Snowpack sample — Loveland Pass, Silver Plume, Colorado, USA (1/12/25, 11:40 AM MST)
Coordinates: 39.66, -105.88
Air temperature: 7 °F
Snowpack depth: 140 cm
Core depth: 10 cm
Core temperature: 41 °F
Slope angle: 11°, slope face: 30°
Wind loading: high
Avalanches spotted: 2
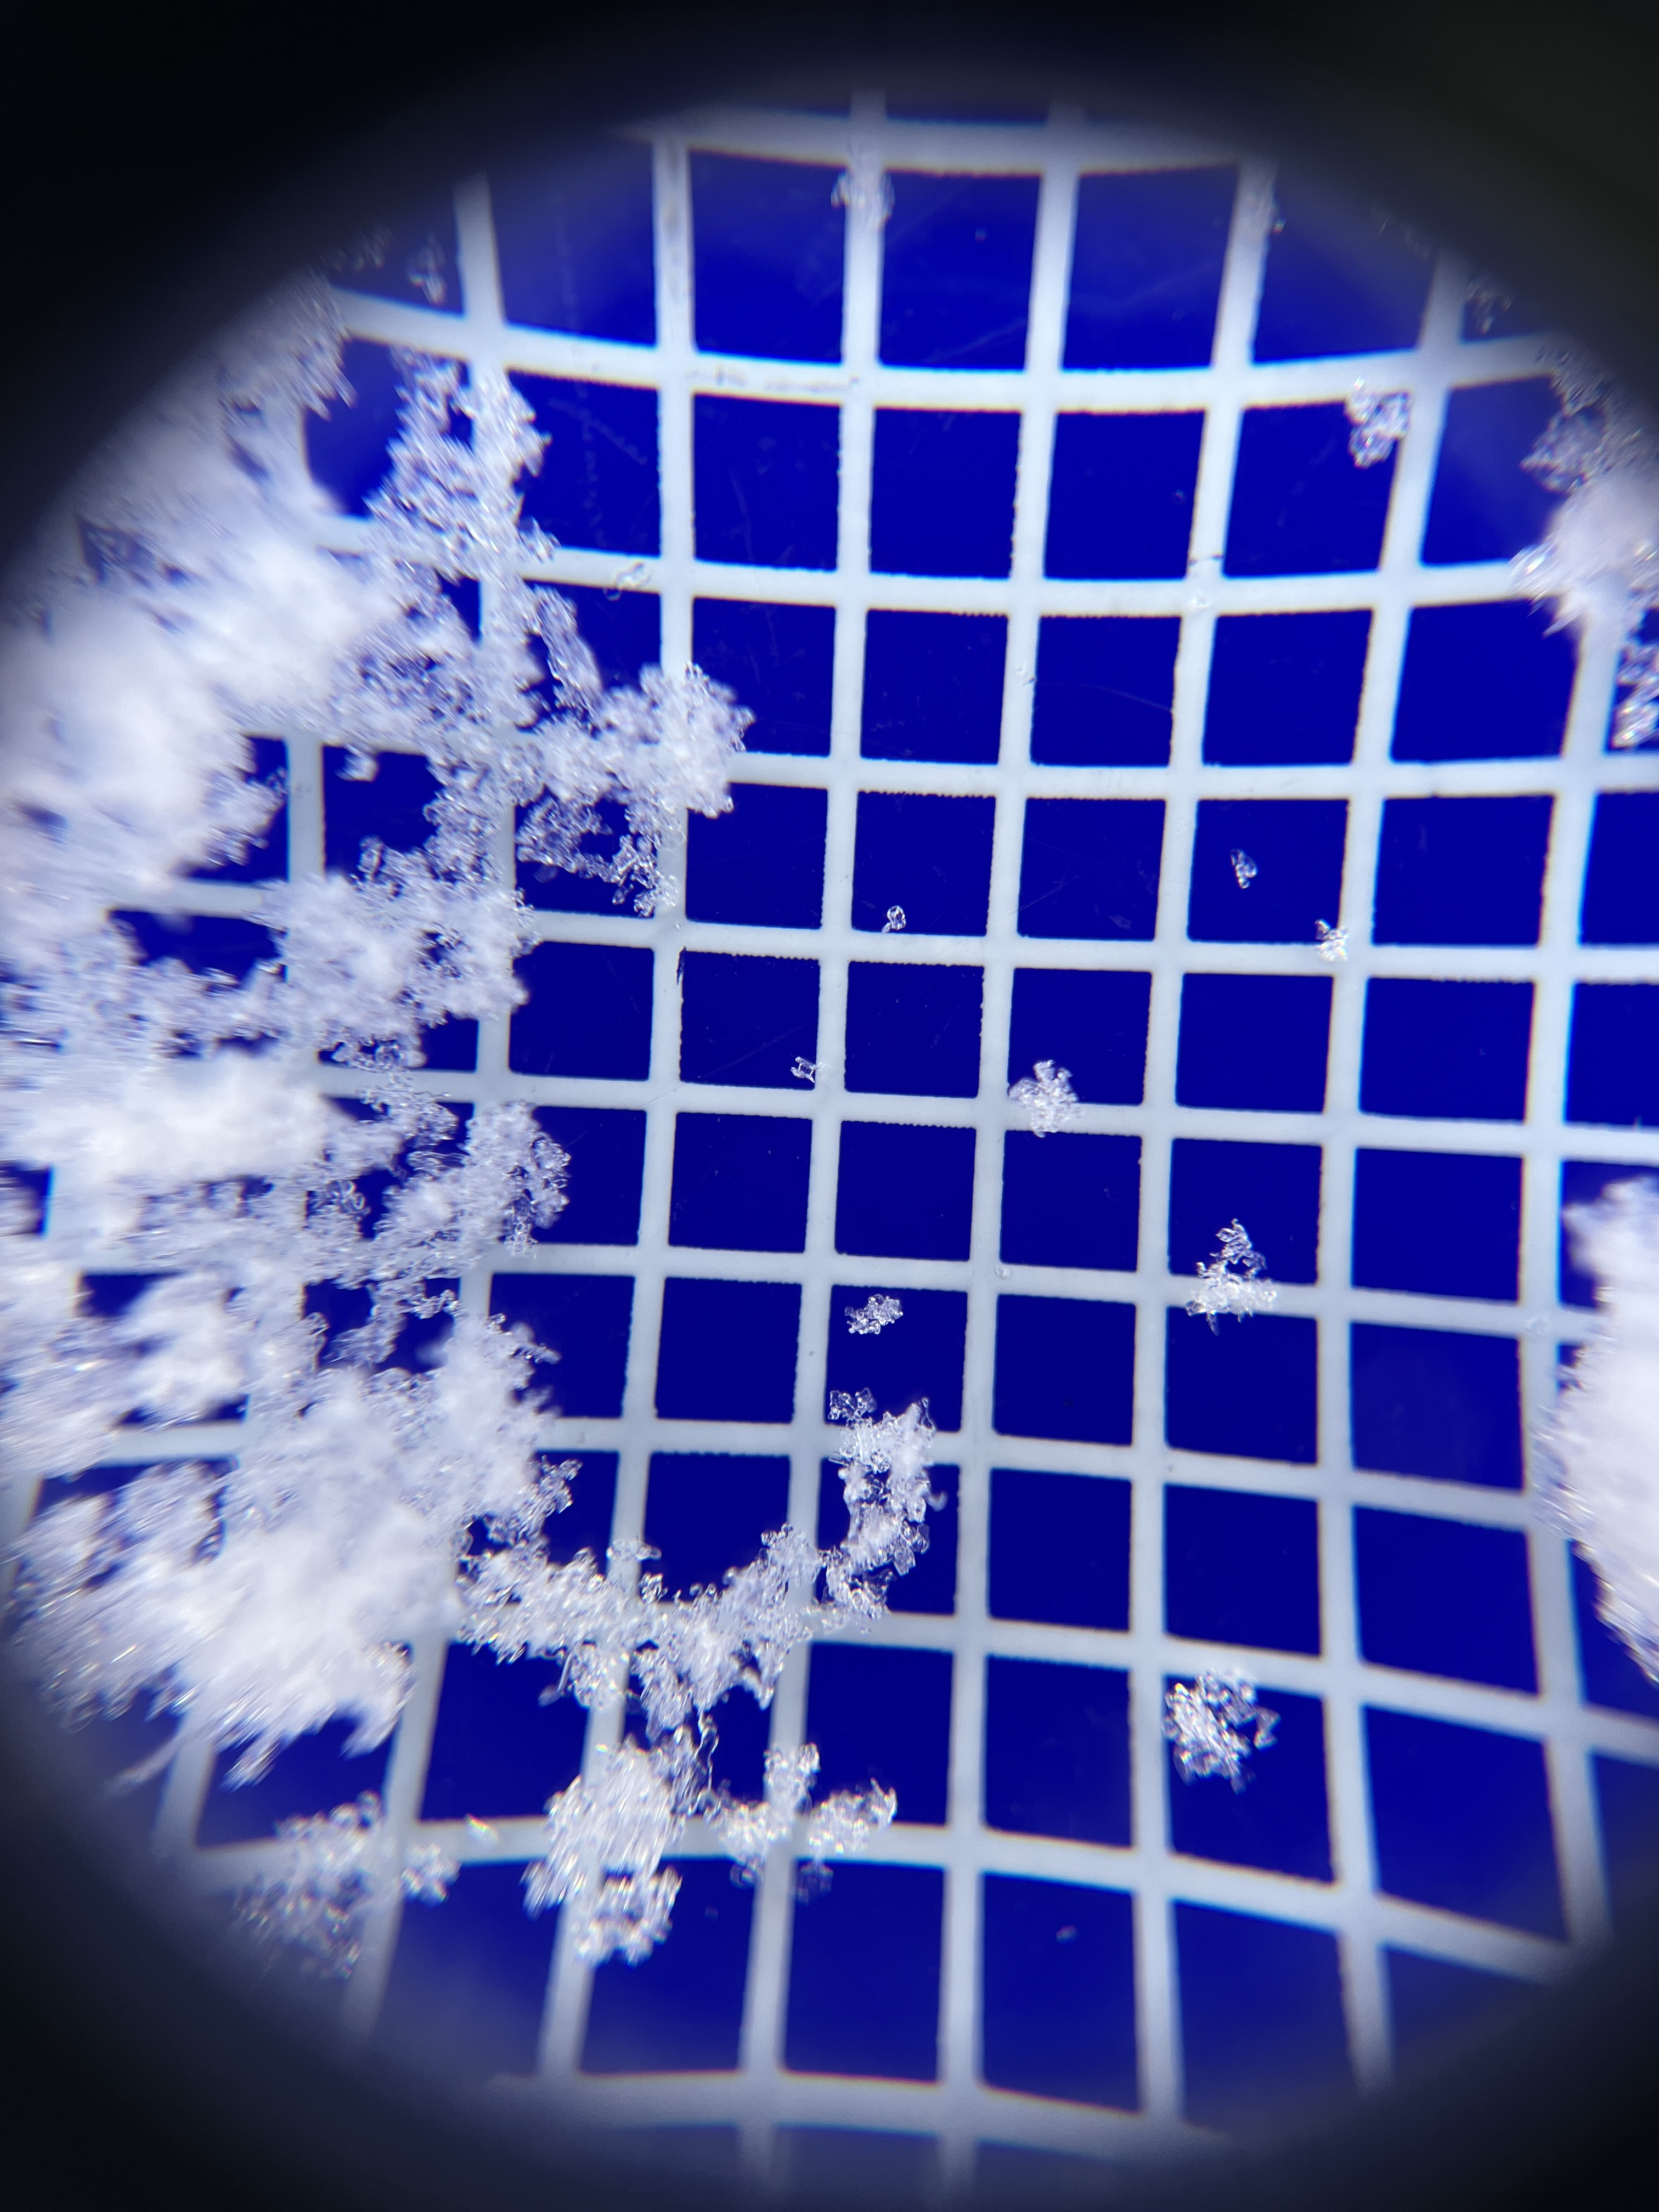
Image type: magnified_profile
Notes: Pilot using slightly modified coring method that took too large segment for snow profile picturing, advised not to use in higher level models. Two avalanche on south face nearby, partially cloudy with light snow in the last 24 hours. Lots of wind loading on eastern features.